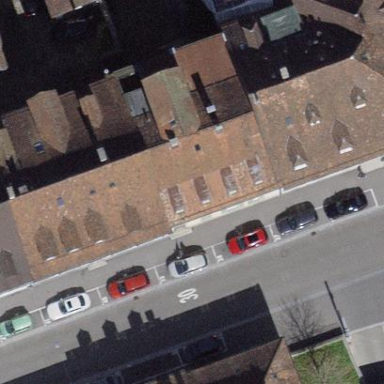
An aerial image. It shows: Street side parking spaces with parallel orientation.